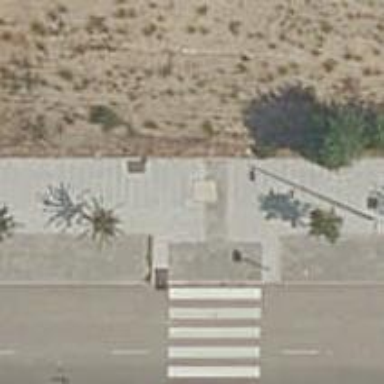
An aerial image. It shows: Footway.